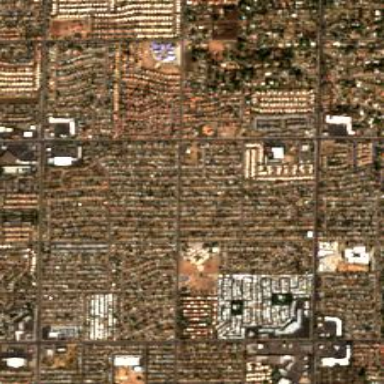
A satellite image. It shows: Residential area consisting of single-family homes.